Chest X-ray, AP view. Patient: 29 years old, sex M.
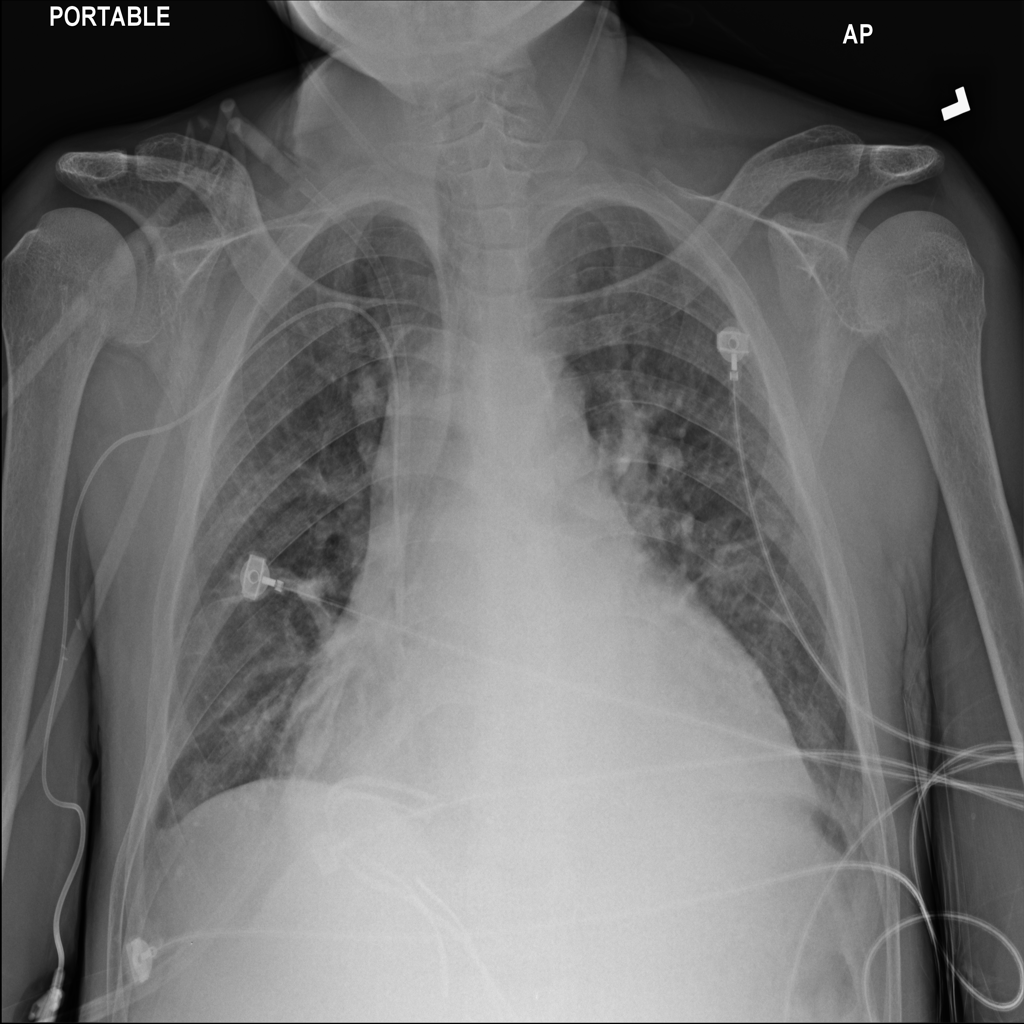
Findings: Cardiomegaly